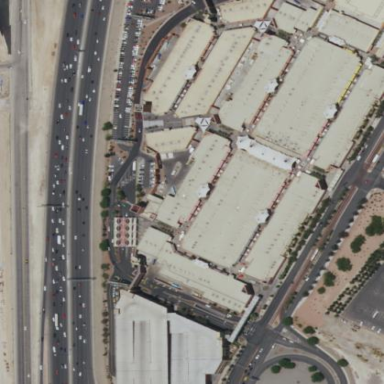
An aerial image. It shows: Retail area categorized as shopping mall.